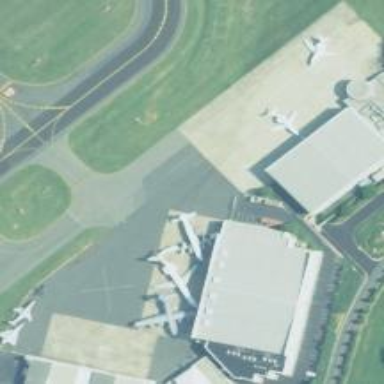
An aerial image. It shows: Apron at the airport with asphalt surface.